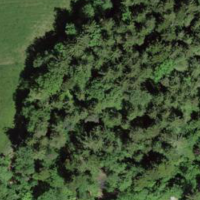
EUNIS habitat code: 44
Species observed at this site:
Hedera helix
Fagus sylvatica
Ilex aquifolium